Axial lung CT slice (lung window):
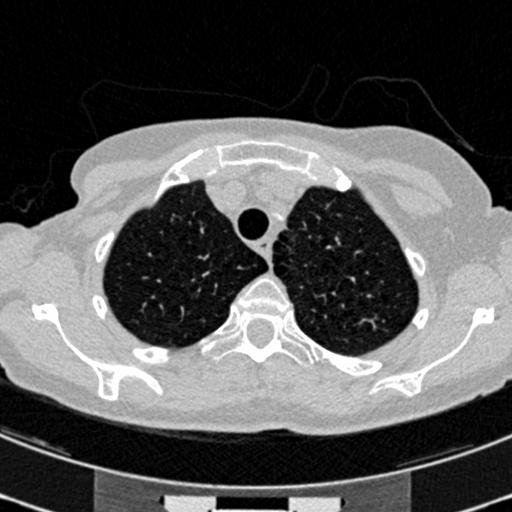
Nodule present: no